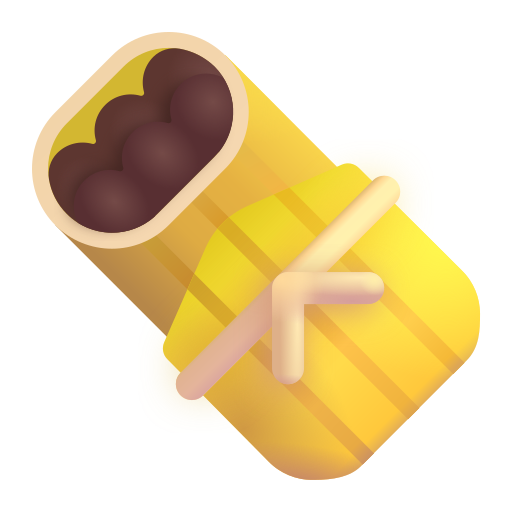
tamale color